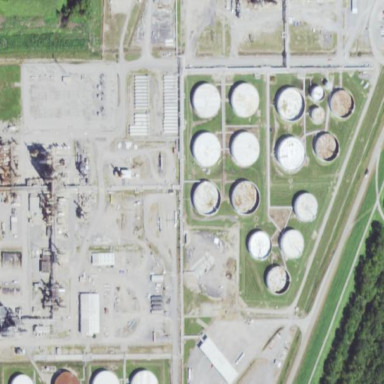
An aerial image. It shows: Industrial area with refinery. It is man-made works within the industrial land use.